Question: Below is my application header and I want to set current date-time in "DD/MM" place. How can I do this programmatically ? I am using actionBarSherlock

This is how I have set the background:
'''
<style name="AppBaseTheme" parent="Theme.Sherlock.Light.DarkActionBar">
<item name="actionBarStyle">@style/Widget.MyTheme.ActionBar</item>
<item name="android:actionBarStyle">@style/Widget.MyTheme.ActionBar</item>
</style>
<style name="Widget.MyTheme.ActionBar" parent="Widget.Sherlock.ActionBar">
<item name="android:background">@drawable/abs_bg</item>
<item name="background">#ffffff</item>
</style>
'''
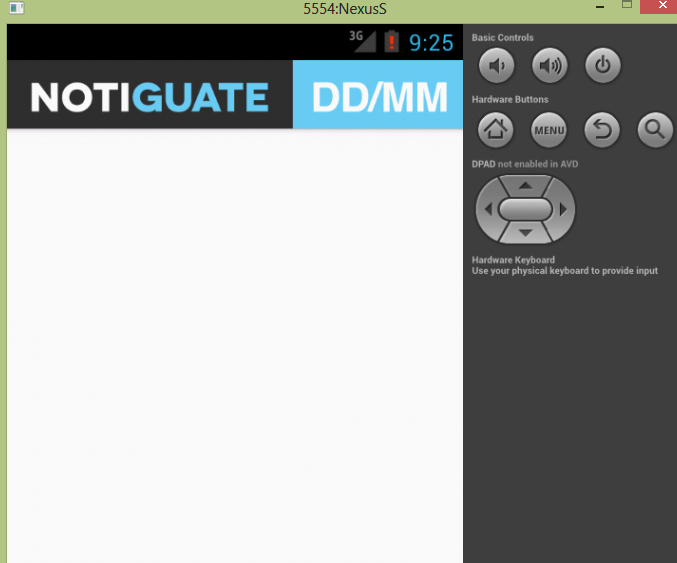
Answer: If you don't need to use any option menu or any other actionBarSherlock functionality, then there is no need to this library. You can use any theme with 'NoTitleBar' and create a custom 'RelativeLayout' t create the header.
:
'''
<style name="AppTheme" parent="android:Theme.Light.NoTitleBar">
<!--Anything -->
</style>
'''
:
'''
<?xml version="1.0" encoding="utf-8"?>
<LinearLayout xmlns:android="http://schemas.android.com/apk/res/android"
android:layout_width="fill_parent"
android:layout_height="fill_parent"
android:orientation="vertical">
<RelativeLayout android:id="@+id/header"
android:layout_width="match_parent"
android:layout_height="50dip"
android:background="#6ccff6">
<ImageView
android:id="@+id/logo"
android:adjustViewBounds="true"
android:layout_width="wrap_content"
android:layout_height="wrap_content"
android:src="@drawable/abs_bg" />
<TextView
android:id="@+id/date"
android:layout_width="wrap_content"
android:layout_height="wrap_content"
android:layout_alignParentRight="true"
android:layout_centerVertical="true"
android:layout_marginRight="10dp"
android:textColor="@android:color/white"
android:text="July 25"
android:textAppearance="?android:attr/textAppearanceMedium" />
</RelativeLayout>
<!-- Put any other layout/view here -->
</LinearLayout>
'''